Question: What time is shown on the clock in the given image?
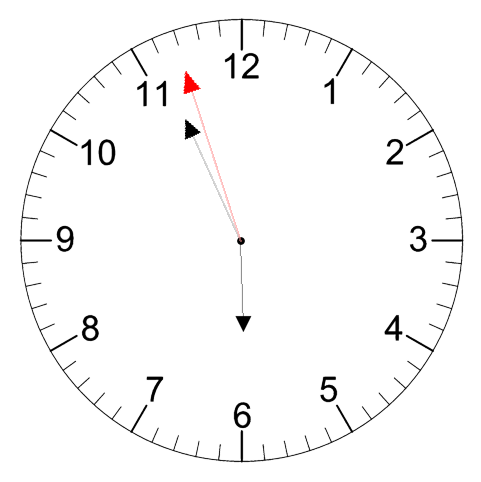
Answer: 05:55:57